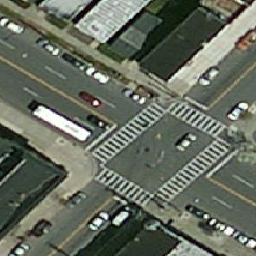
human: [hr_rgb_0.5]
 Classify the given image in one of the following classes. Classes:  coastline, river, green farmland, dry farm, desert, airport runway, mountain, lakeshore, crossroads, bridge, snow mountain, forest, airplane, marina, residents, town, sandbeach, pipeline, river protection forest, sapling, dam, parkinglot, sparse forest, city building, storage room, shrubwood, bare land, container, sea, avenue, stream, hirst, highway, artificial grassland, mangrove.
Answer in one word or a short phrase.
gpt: crossroads